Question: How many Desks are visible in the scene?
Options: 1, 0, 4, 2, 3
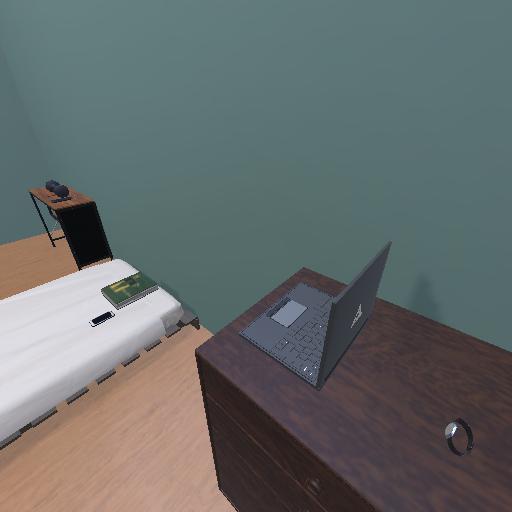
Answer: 1